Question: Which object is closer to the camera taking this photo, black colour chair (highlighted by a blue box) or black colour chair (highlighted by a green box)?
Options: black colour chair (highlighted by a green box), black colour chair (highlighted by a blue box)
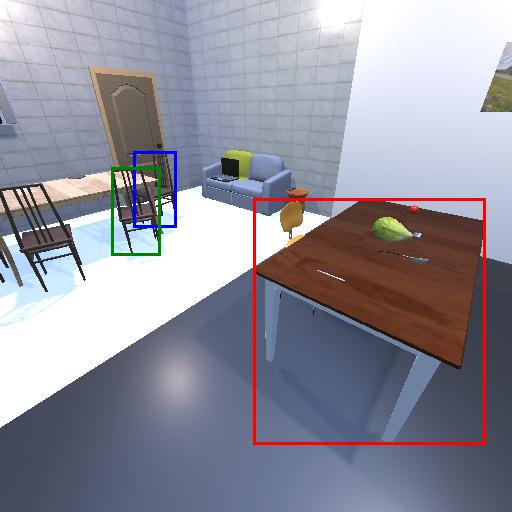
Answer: black colour chair (highlighted by a green box)